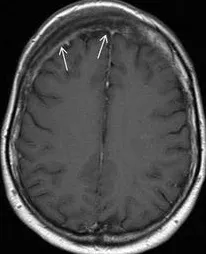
B; Axial T1-weighted MR image post gadolinium shows minimal enhancement of the periosteal part of the lesion (arrows). There is no evidence of abnormality related to the brain parenchyma.
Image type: radiology (mri)